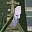
Label: 1